Milling tool wear sample.
Tool blade image: 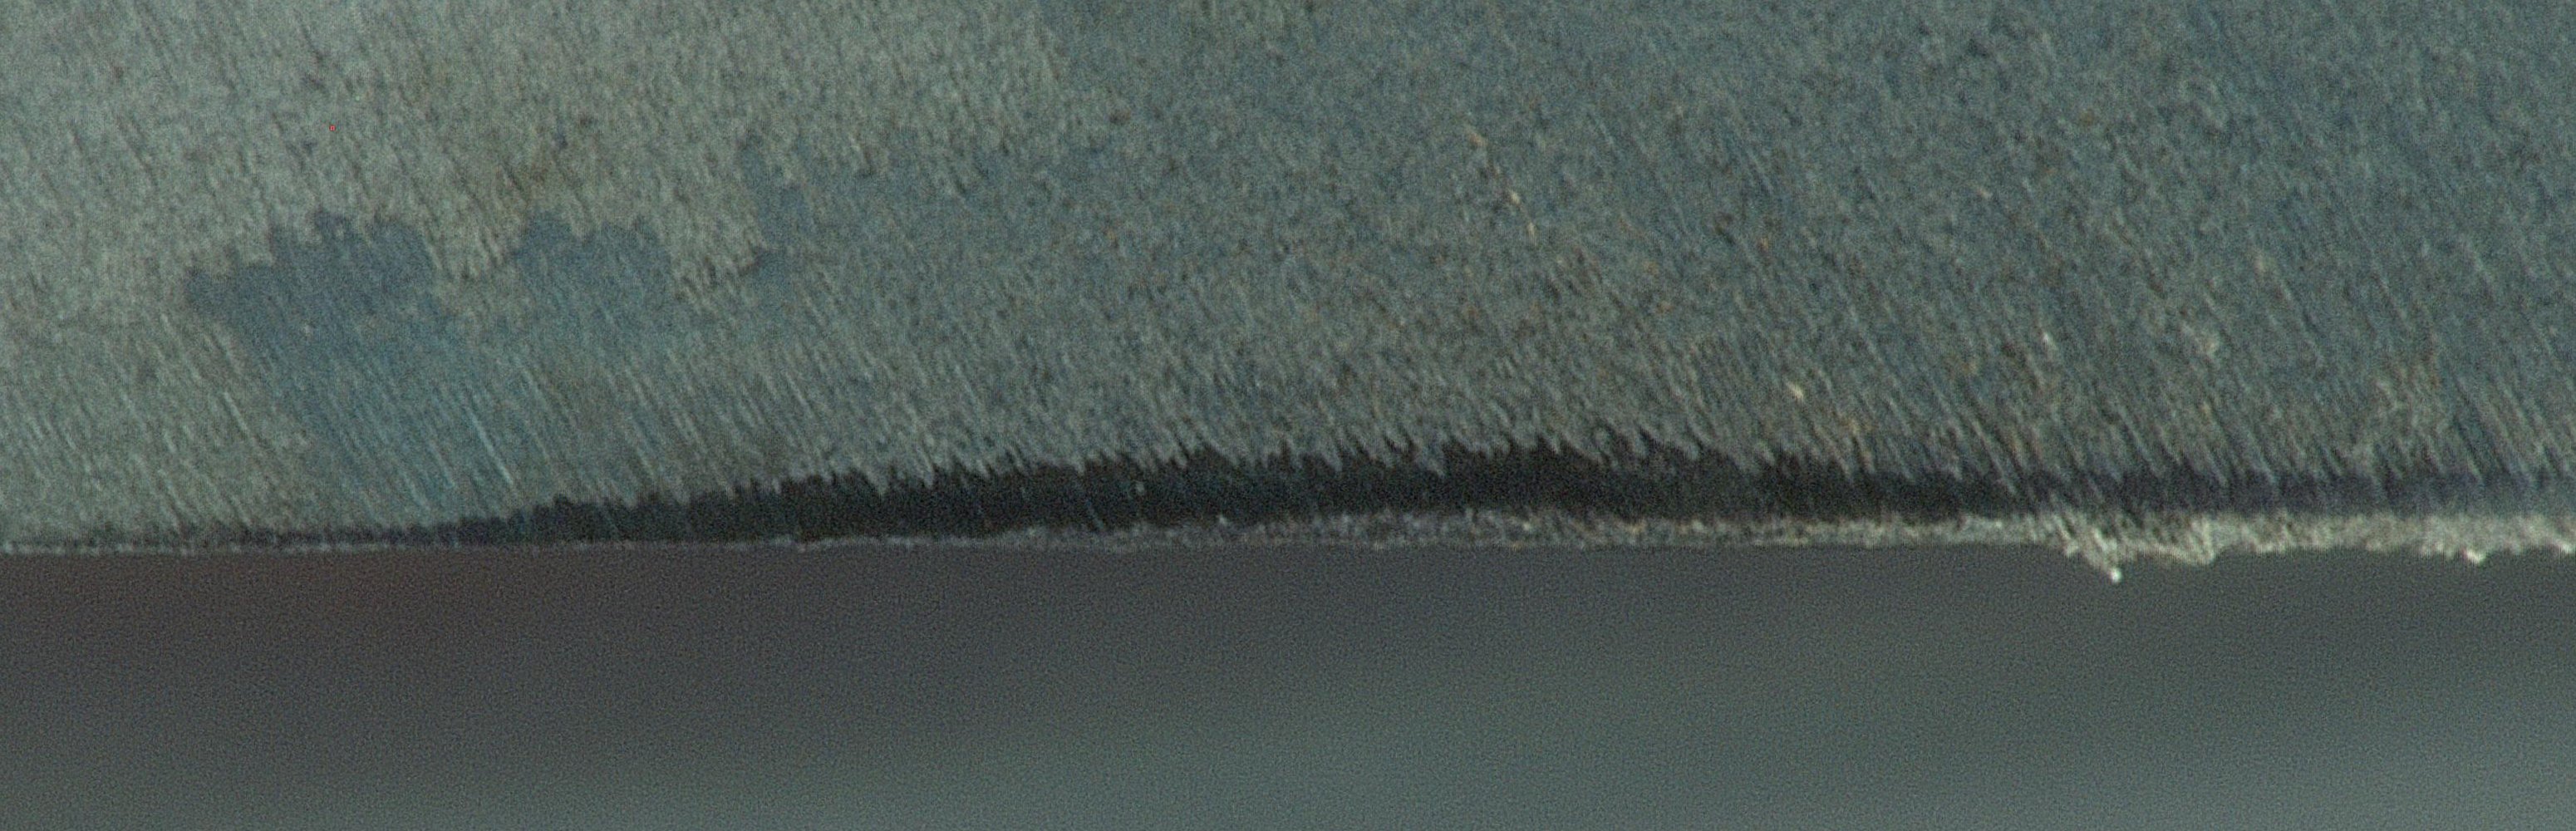
Chip image: 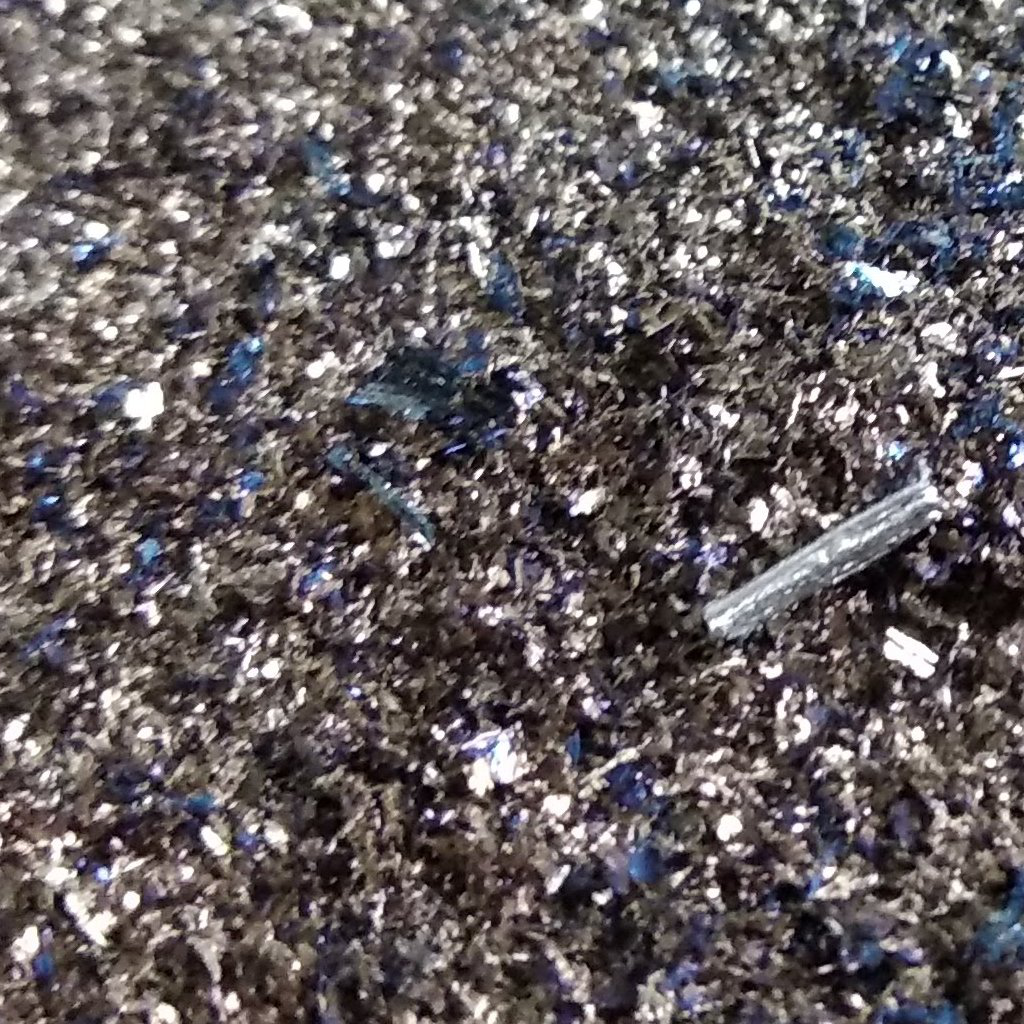
Workpiece image: 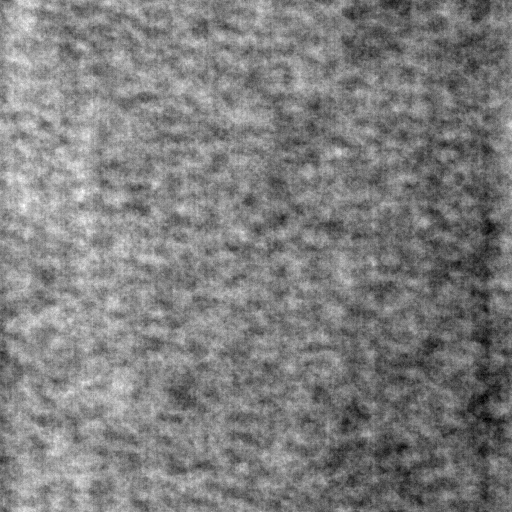
Tool wear state: used
Gaps: 0.18
Flank wear: 91.23
Overhang: 31.37
Force-signal Mel-spectrograms (X, Y, Z axes): 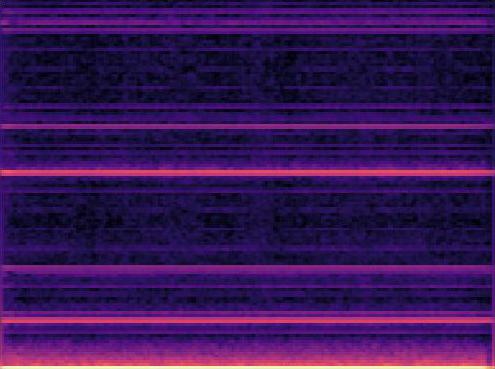 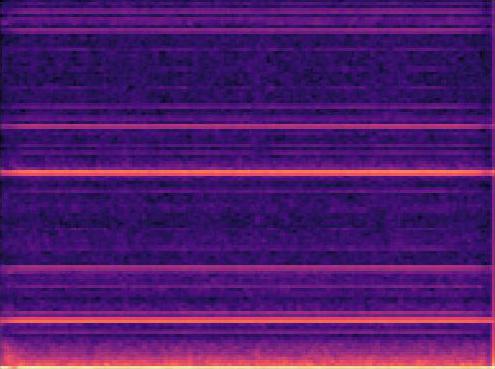 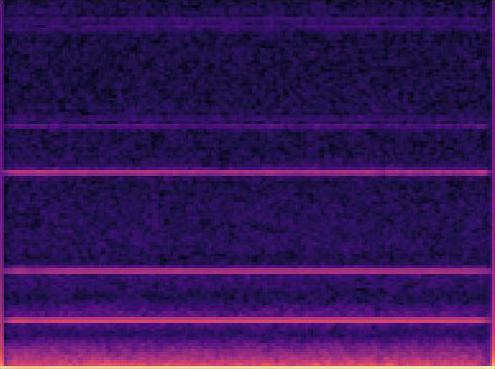
Force-signal scalograms (X, Y, Z axes): 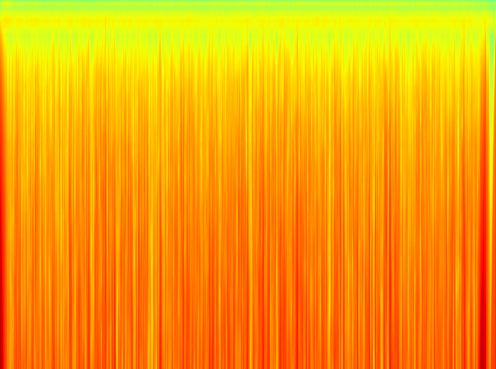 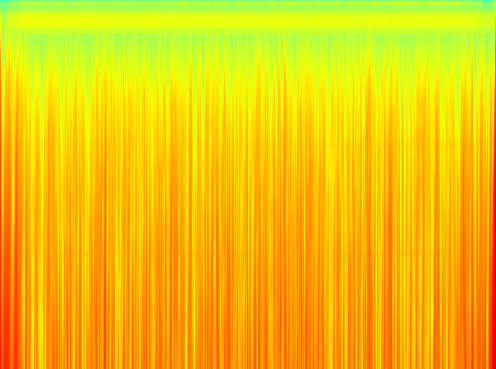 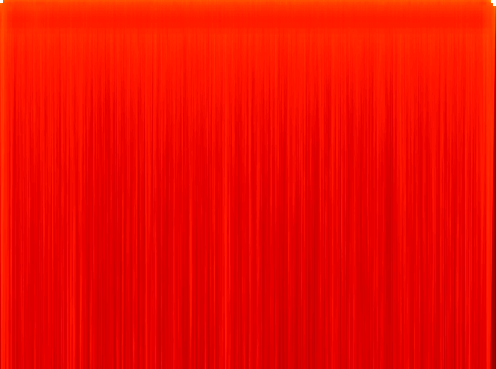
Force phase: steady_state_stabilization_wear